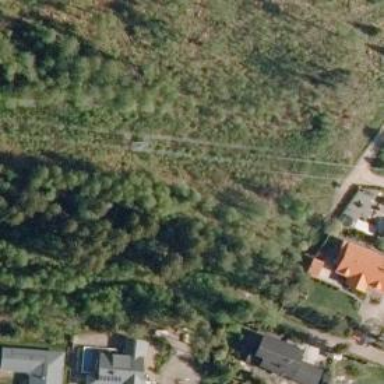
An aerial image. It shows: Path.